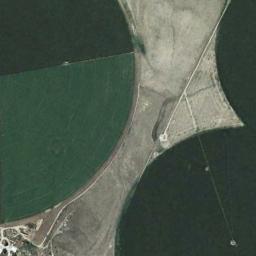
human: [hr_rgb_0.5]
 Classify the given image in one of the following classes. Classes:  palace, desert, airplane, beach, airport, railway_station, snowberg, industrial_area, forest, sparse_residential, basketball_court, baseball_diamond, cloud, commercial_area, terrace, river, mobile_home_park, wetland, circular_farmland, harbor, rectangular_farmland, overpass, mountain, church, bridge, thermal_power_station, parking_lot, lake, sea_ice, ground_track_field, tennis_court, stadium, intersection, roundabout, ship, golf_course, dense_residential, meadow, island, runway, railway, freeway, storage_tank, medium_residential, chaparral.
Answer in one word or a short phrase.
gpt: circular_farmland